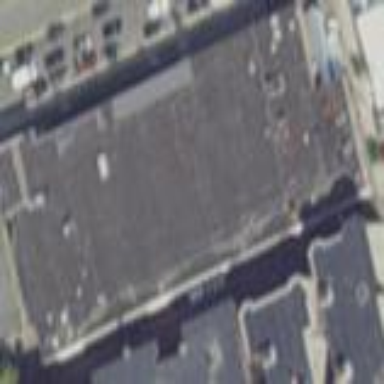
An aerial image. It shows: Supermarket located in building.